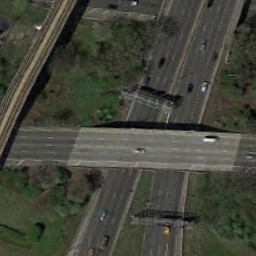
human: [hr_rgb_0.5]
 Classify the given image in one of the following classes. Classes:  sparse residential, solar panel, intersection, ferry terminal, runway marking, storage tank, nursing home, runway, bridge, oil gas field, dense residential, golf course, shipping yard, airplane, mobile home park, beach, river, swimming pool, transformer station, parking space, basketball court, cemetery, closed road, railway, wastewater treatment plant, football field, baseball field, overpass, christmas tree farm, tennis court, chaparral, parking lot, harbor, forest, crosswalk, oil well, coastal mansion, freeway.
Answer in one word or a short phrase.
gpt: overpass